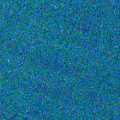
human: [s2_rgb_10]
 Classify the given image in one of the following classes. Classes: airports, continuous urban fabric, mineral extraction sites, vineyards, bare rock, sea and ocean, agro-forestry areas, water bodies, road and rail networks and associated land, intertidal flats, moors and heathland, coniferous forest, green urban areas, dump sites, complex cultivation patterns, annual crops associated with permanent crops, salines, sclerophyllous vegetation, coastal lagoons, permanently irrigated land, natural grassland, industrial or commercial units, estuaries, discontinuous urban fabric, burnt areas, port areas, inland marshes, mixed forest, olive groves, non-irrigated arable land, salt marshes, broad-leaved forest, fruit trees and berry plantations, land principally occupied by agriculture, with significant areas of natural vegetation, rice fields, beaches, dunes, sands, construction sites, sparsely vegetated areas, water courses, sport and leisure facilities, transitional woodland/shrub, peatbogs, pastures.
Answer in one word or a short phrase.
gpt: sea and ocean